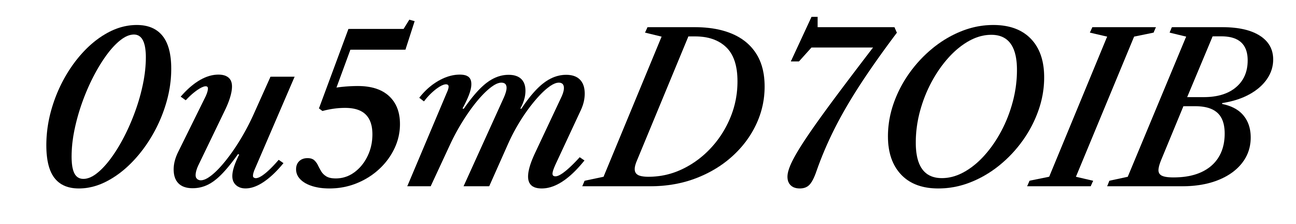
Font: LibreCaslonText-Italic_Medium_Italic